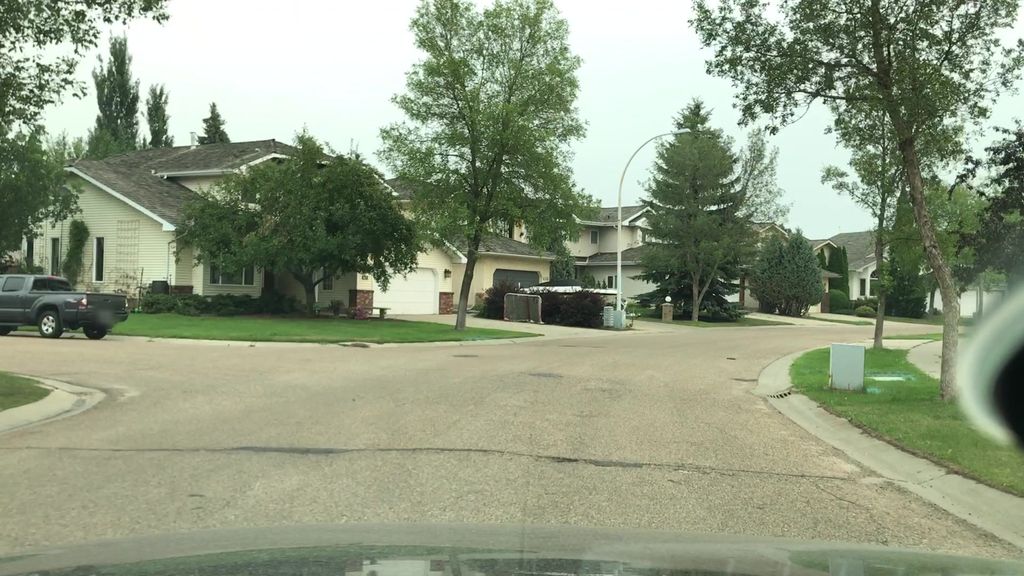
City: edmonton